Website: apple-inc
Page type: payment
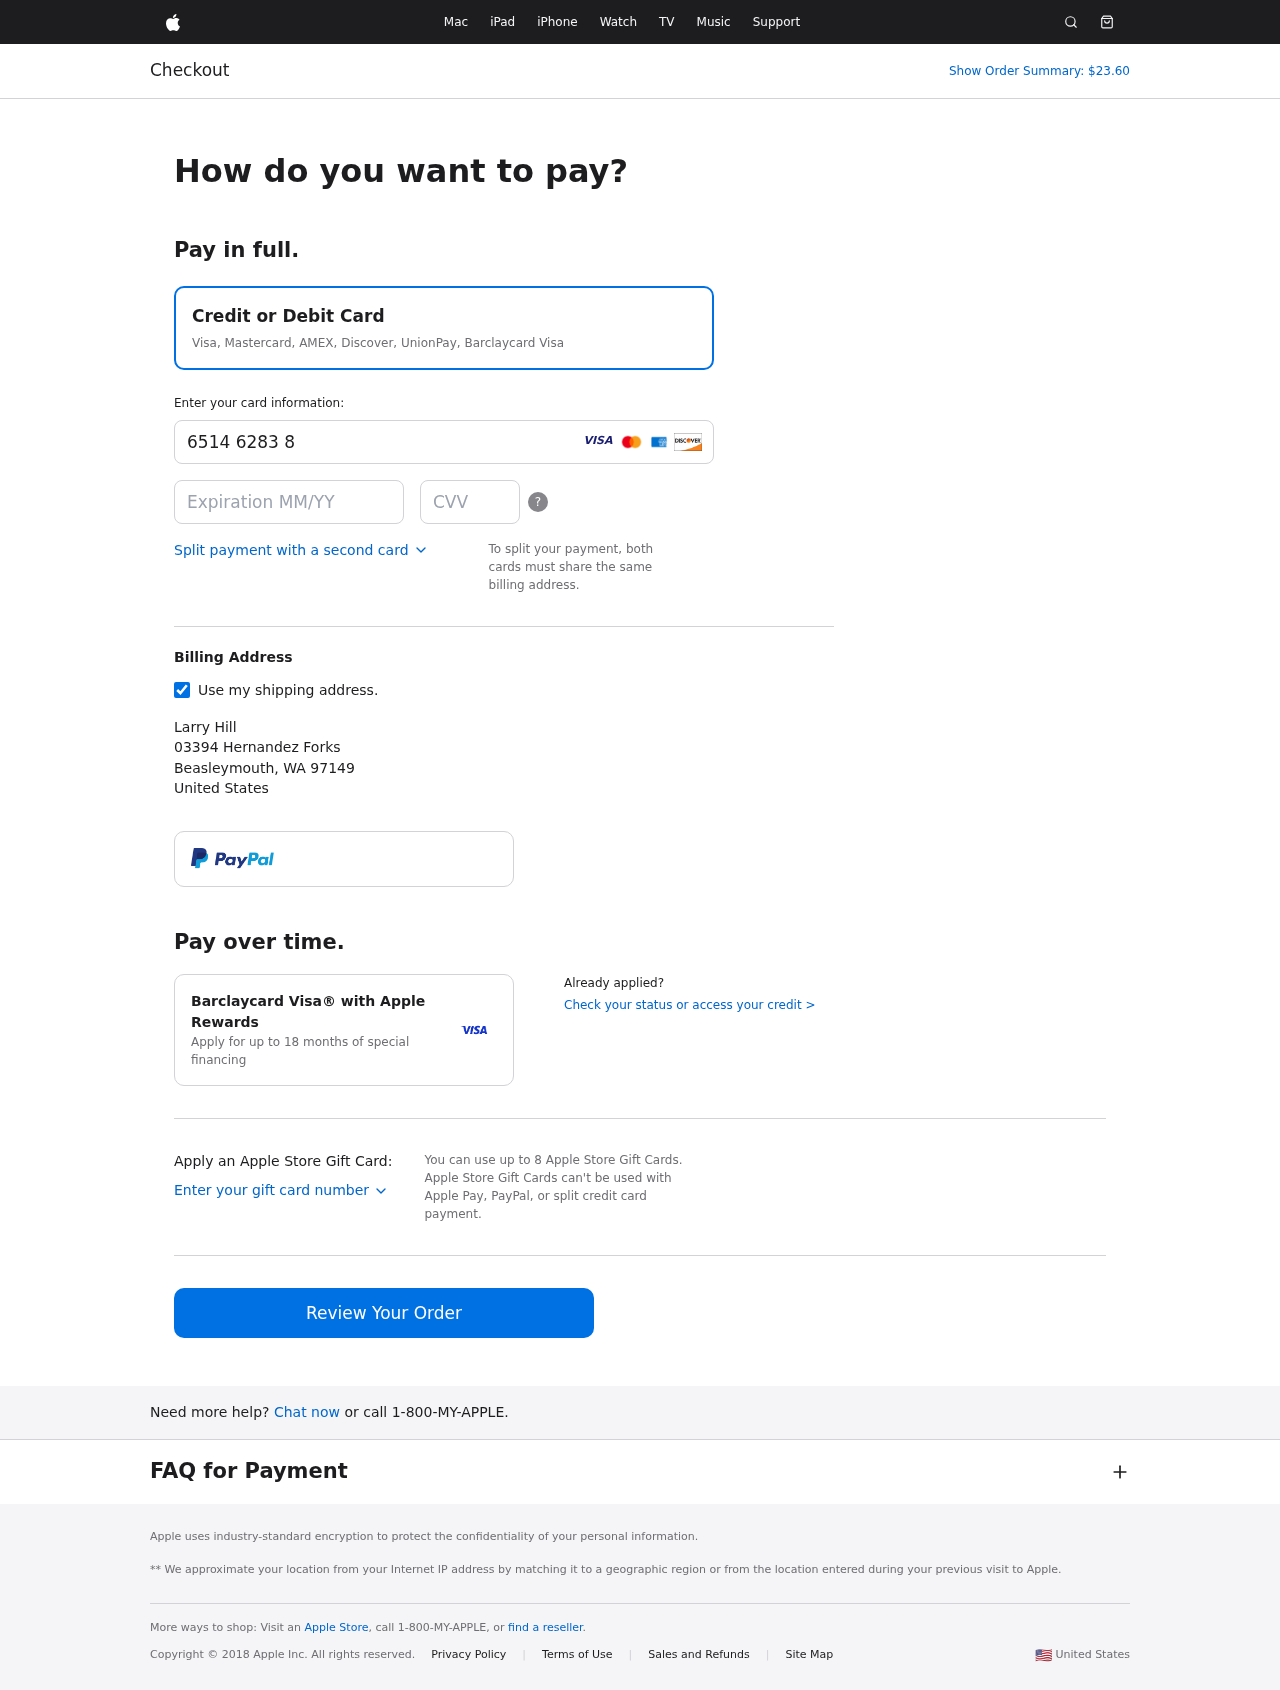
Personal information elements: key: PII_CARD_CVV
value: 513
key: PII_CARD_EXPIRY
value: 04/28
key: PII_CARD_NUMBER
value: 6514 6283 8152 0570
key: PII_CITY
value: Beasleymouth
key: PII_COUNTRY
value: United States
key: PII_FULLNAME
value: Larry Hill
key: PII_POSTCODE
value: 97149
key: PII_STATE_ABBR
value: WA
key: PII_STREET
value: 03394 Hernandez Forks
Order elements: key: ORDER_TOTAL
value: Show Order Summary: $23.60